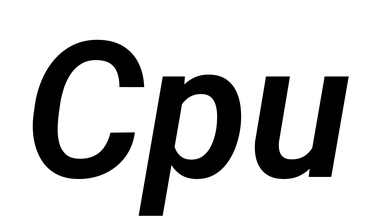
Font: Roboto-Italic_SemiBold_Italic